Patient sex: F
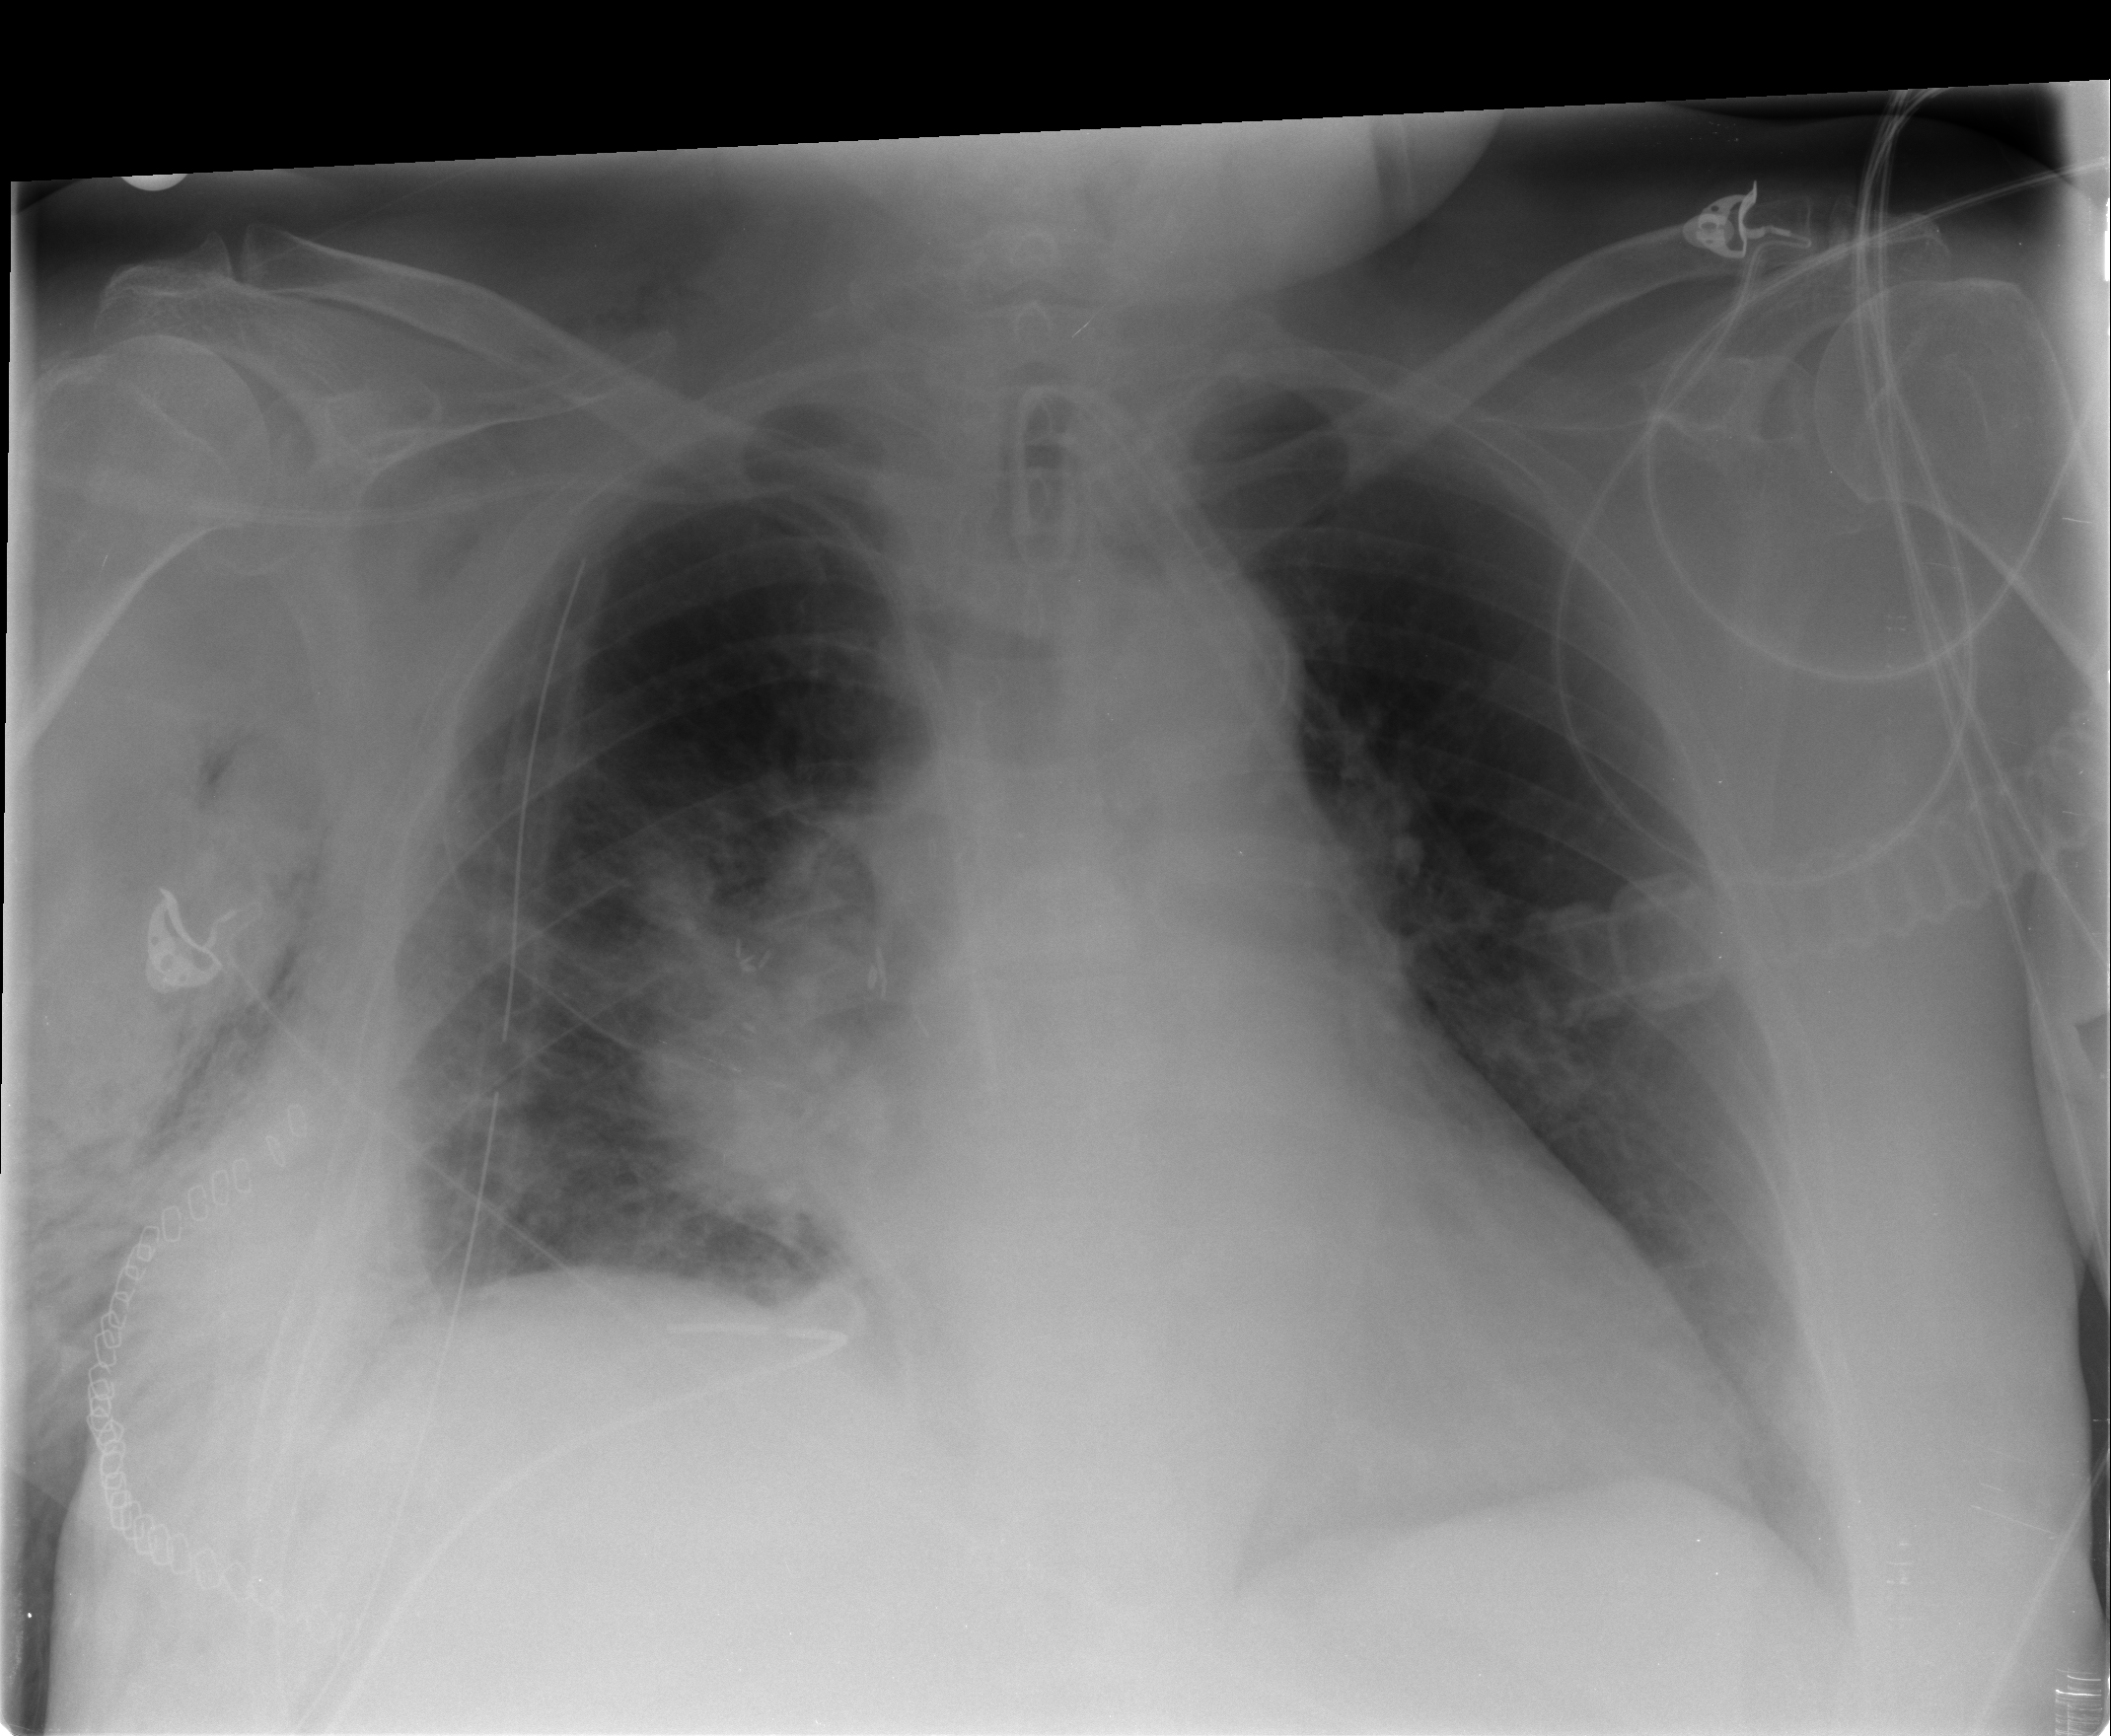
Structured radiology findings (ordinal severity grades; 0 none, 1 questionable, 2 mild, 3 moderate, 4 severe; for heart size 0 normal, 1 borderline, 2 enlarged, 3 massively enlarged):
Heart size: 2
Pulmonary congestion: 3
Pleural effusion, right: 1
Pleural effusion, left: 1
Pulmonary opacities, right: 2
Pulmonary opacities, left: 0
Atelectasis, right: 2
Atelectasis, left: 0